Field crop: maize
Growth stage: 2
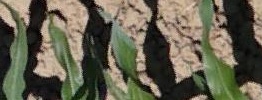
Species: maize